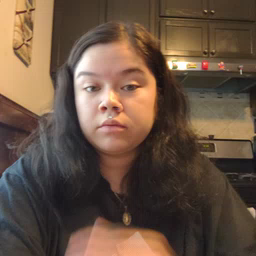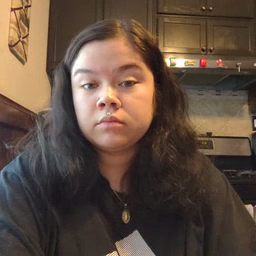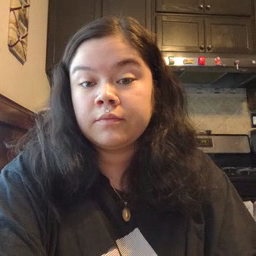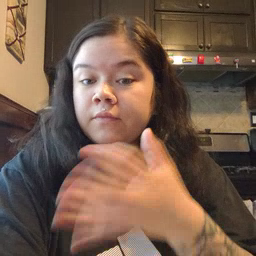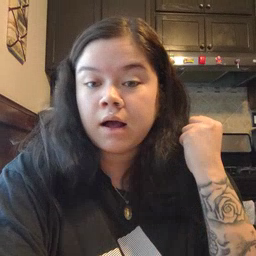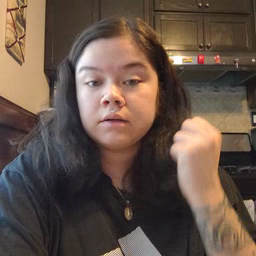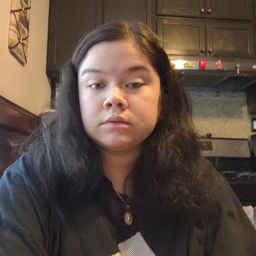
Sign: fast